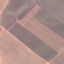
Label: AnnualCrop